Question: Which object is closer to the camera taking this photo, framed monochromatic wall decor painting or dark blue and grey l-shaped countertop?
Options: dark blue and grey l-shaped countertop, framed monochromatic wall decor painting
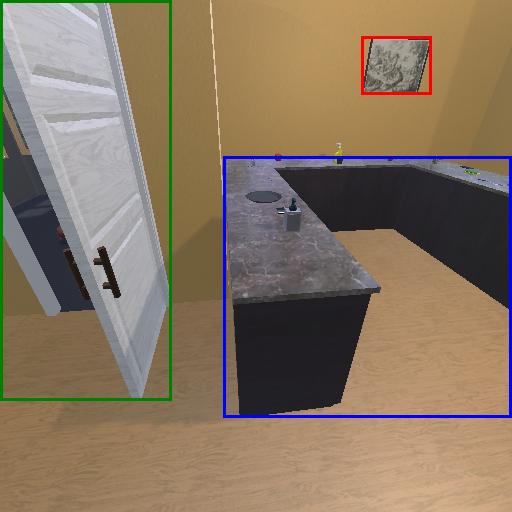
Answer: dark blue and grey l-shaped countertop